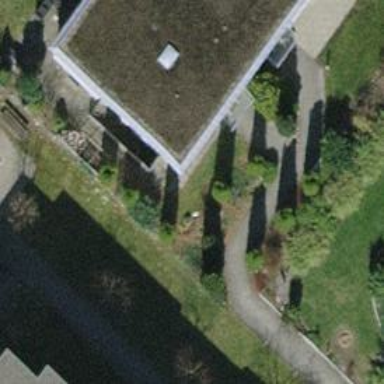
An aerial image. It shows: Semi-detached house with flat roof.